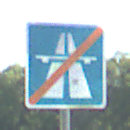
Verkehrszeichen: EndeAutbahn
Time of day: Midday
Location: Outdoor (Nature)
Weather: Clear
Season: NotSpecified
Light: Natural